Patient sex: F
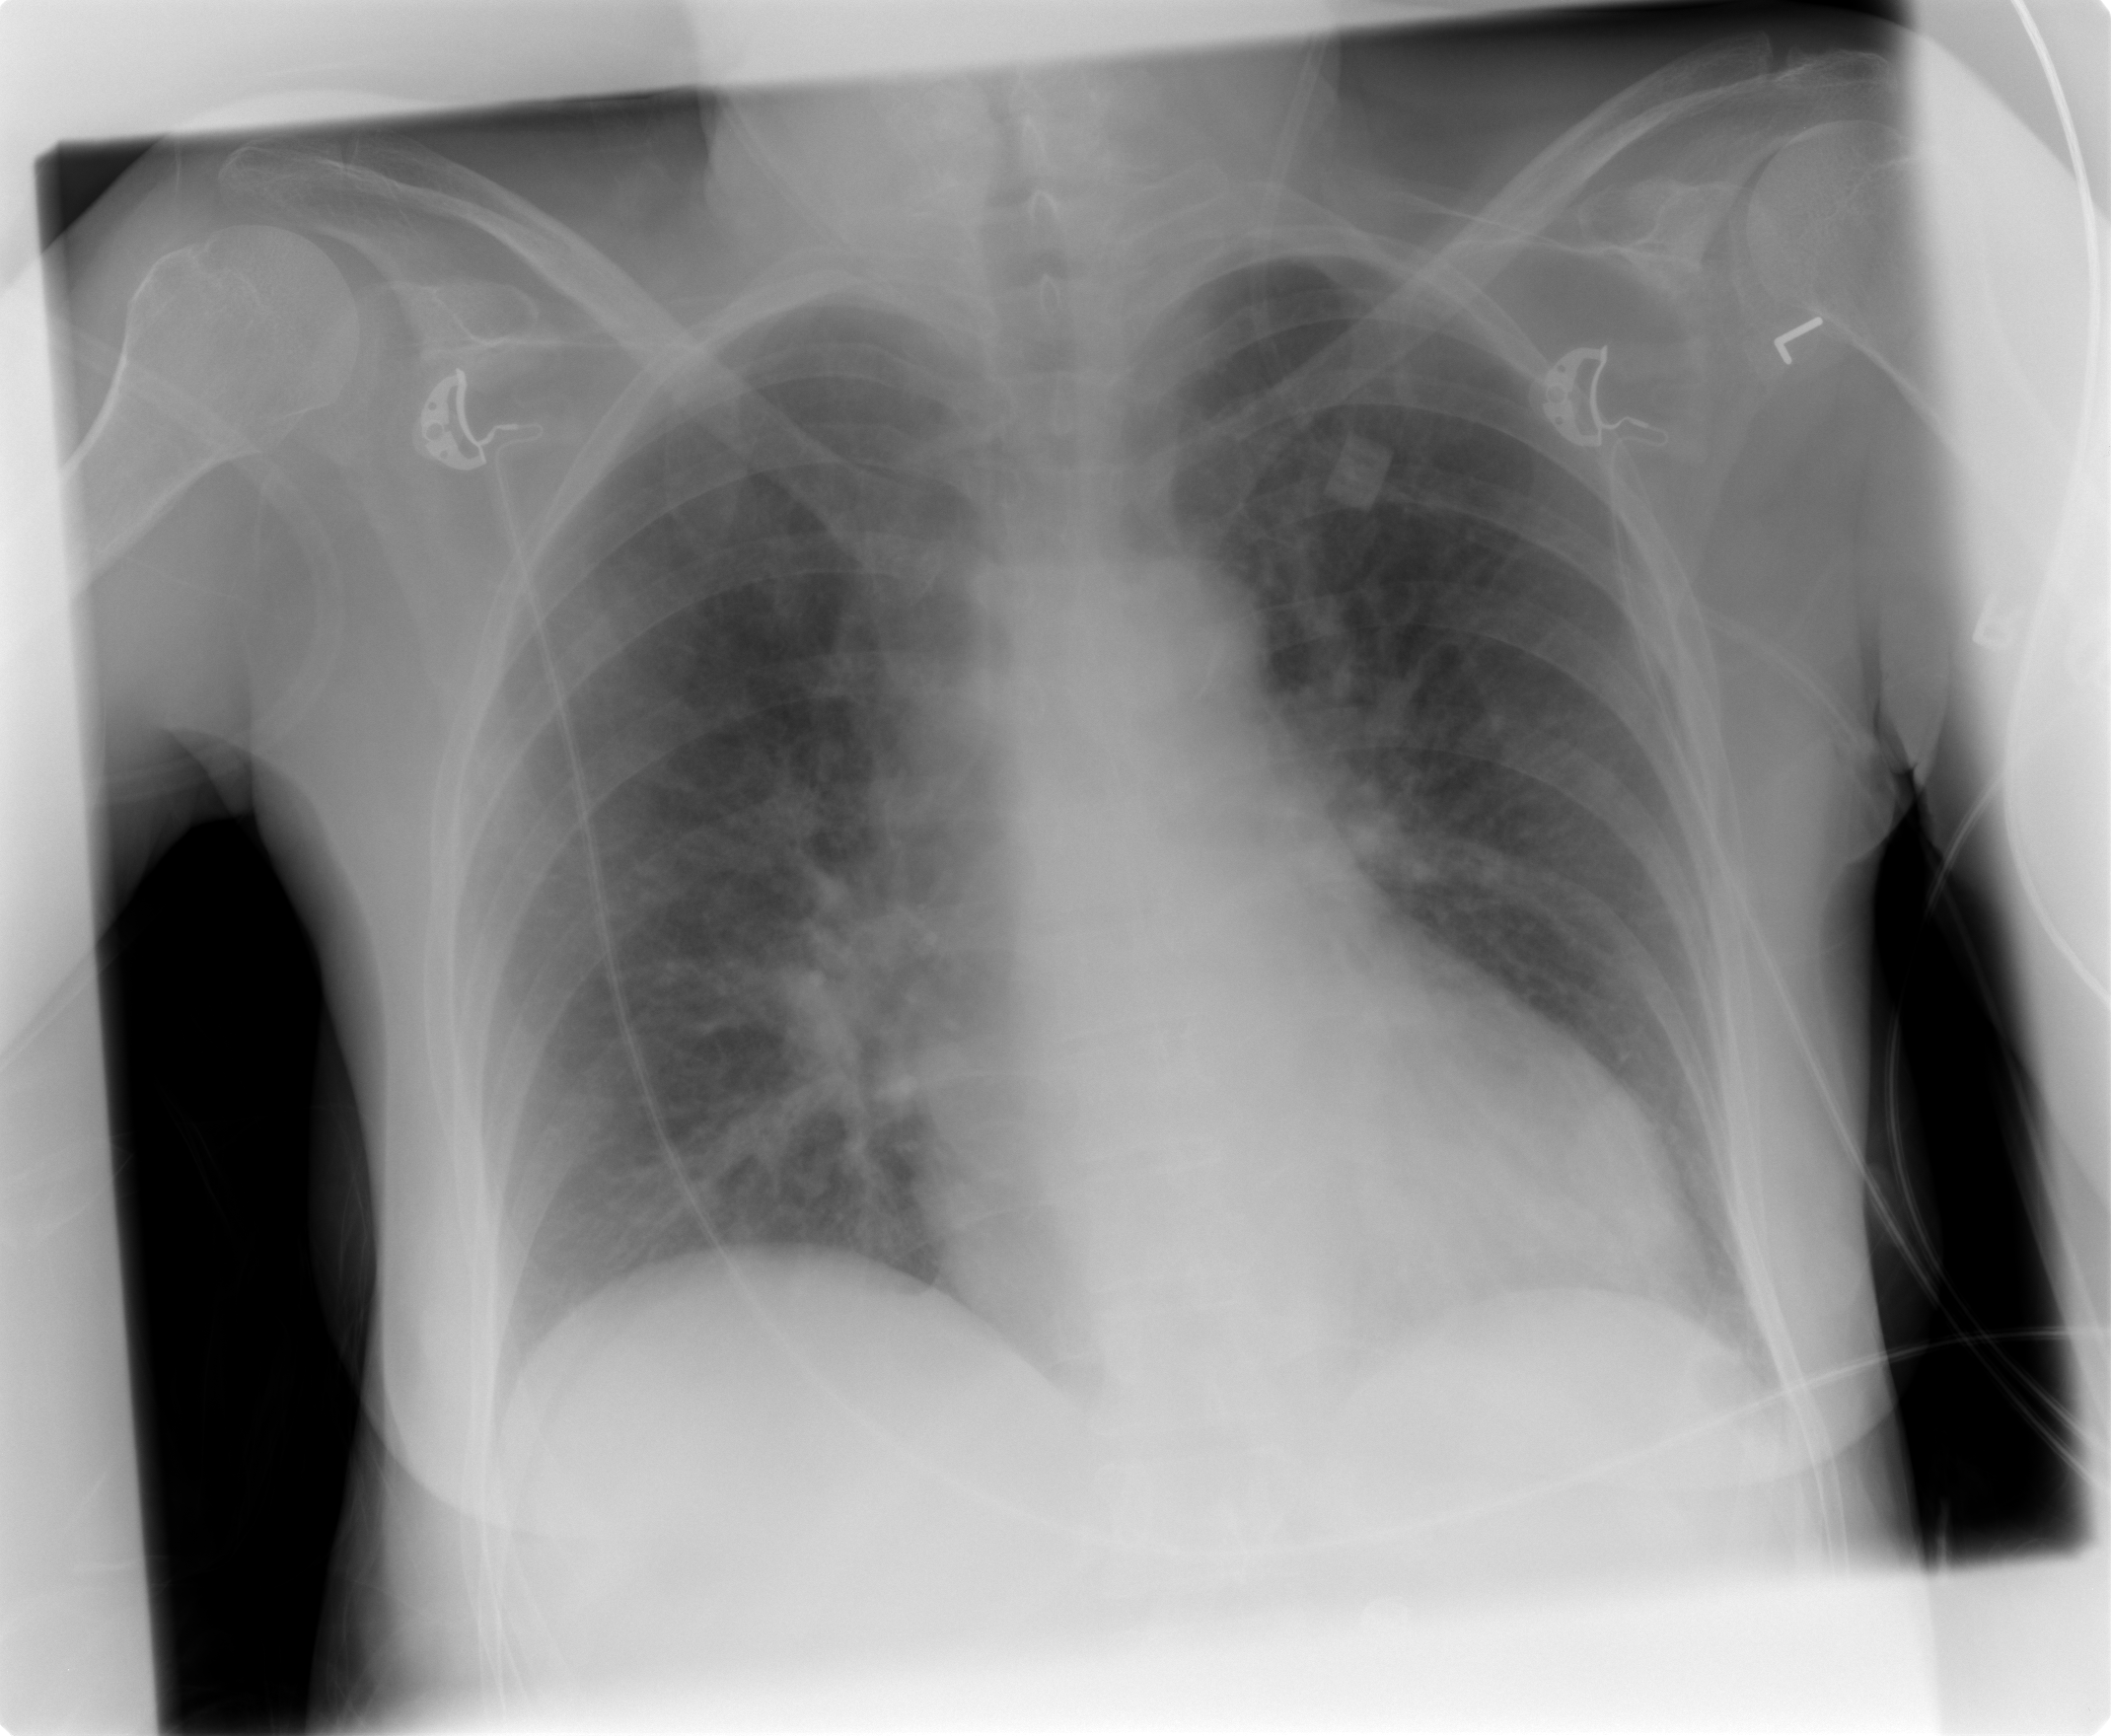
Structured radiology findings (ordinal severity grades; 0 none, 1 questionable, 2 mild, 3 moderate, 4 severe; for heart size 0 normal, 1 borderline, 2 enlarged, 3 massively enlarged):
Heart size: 2
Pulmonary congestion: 2
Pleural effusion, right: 0
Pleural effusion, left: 0
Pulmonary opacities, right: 0
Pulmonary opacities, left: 0
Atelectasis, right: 0
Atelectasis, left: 0